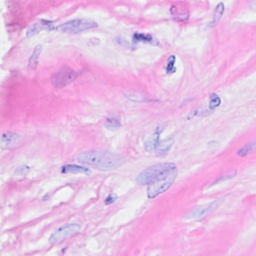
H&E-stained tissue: Breast